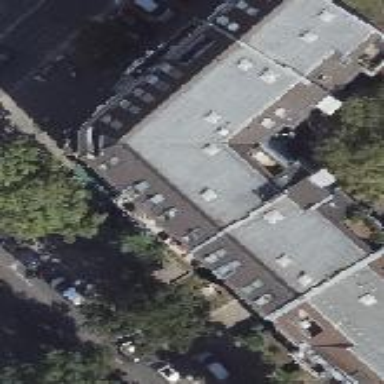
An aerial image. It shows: Saltbox-shaped roof distinguishes these apartments.